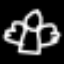
Label: angel